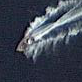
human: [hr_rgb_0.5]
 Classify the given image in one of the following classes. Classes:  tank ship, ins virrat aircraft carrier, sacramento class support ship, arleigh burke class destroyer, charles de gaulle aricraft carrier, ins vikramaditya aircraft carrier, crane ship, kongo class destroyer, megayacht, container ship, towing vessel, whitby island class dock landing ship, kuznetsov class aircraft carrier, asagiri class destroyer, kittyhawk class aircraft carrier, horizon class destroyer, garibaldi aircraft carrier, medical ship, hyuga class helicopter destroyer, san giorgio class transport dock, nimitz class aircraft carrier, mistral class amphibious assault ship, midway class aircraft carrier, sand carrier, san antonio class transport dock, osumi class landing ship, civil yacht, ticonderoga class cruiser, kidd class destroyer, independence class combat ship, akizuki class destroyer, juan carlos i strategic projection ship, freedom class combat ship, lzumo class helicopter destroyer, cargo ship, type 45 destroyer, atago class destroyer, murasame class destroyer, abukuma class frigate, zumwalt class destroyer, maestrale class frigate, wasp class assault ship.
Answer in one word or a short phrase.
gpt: Civil yacht